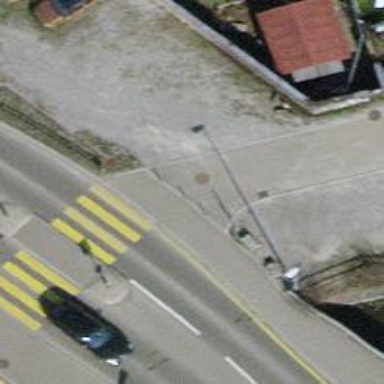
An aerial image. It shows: Bollard barrier.